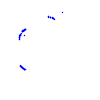
Particle: proton